Interaction volume radius: 10 \u00c5
Interaction volume height: 30 \u00c5
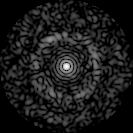
Disorder parameter: 0.8384